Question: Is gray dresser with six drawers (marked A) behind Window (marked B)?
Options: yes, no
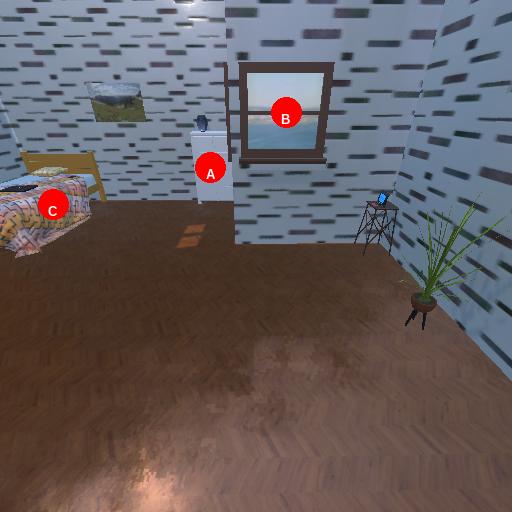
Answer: yes